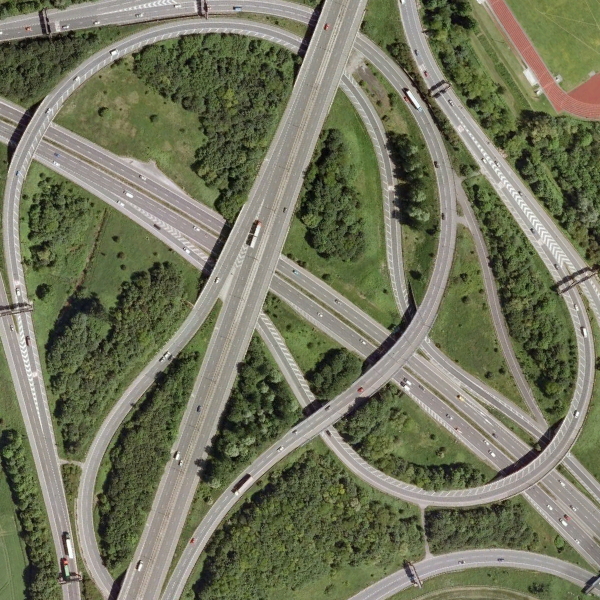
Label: Viaduct